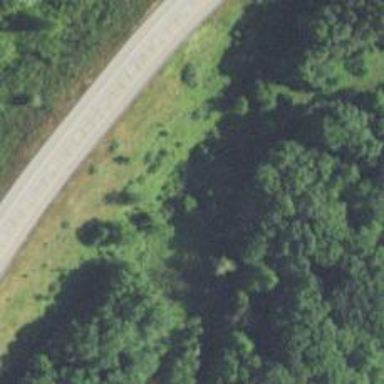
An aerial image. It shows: Culvert tunnel.